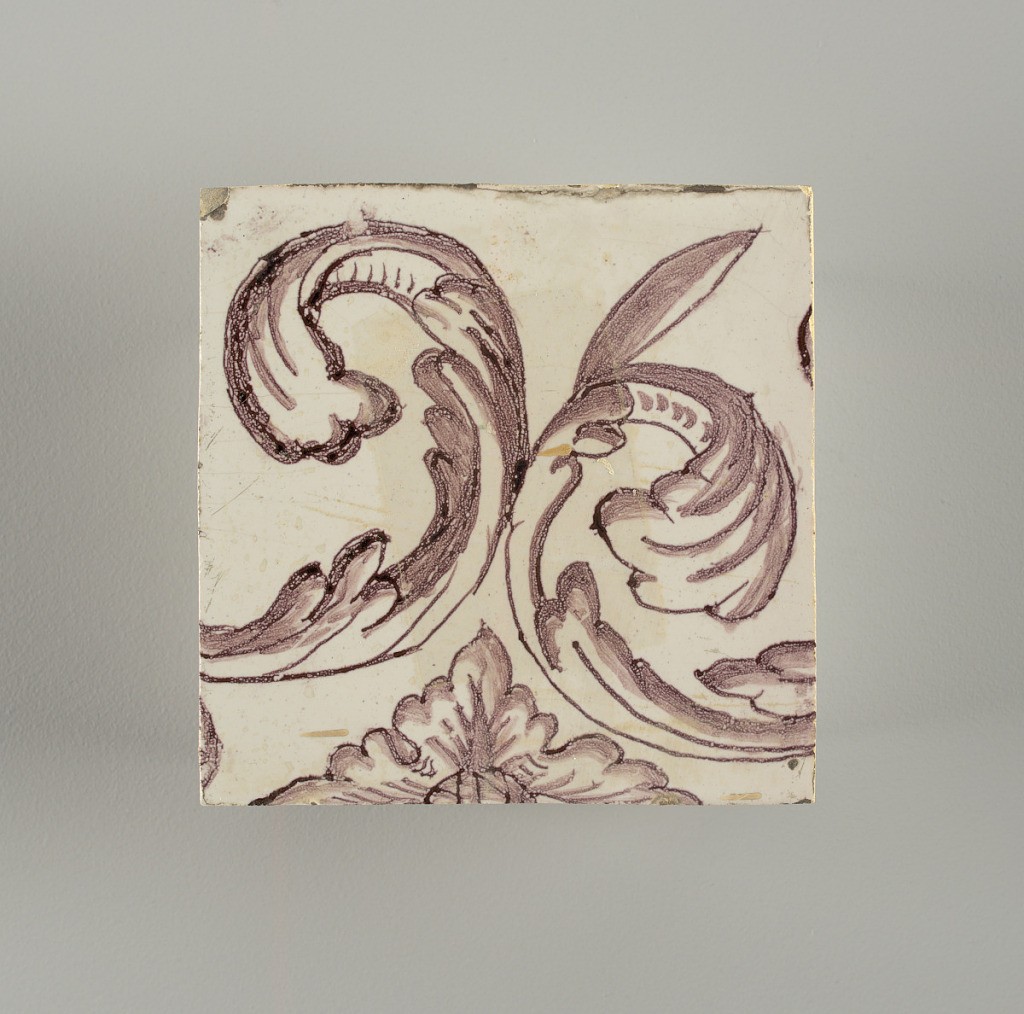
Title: Wall facing
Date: ca. 1725
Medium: Tin-glazed earthenware, underglaze
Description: Horizontal rectangle.  Thirty-seven tiles wide and twenty-one high with opening for door or window nineteen and one-half tiles high and twelve wide.  To left and right of opening, centered canopy above. Left, woman representing Hope, right, a sculputure urn.  Centered above opening, a mascaron.  Arabesque design of foliage.